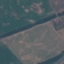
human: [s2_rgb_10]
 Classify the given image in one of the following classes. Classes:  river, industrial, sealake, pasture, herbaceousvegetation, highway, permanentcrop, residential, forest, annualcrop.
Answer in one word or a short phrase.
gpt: AnnualCrop